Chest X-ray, AP view. Patient: 36 years old, sex M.
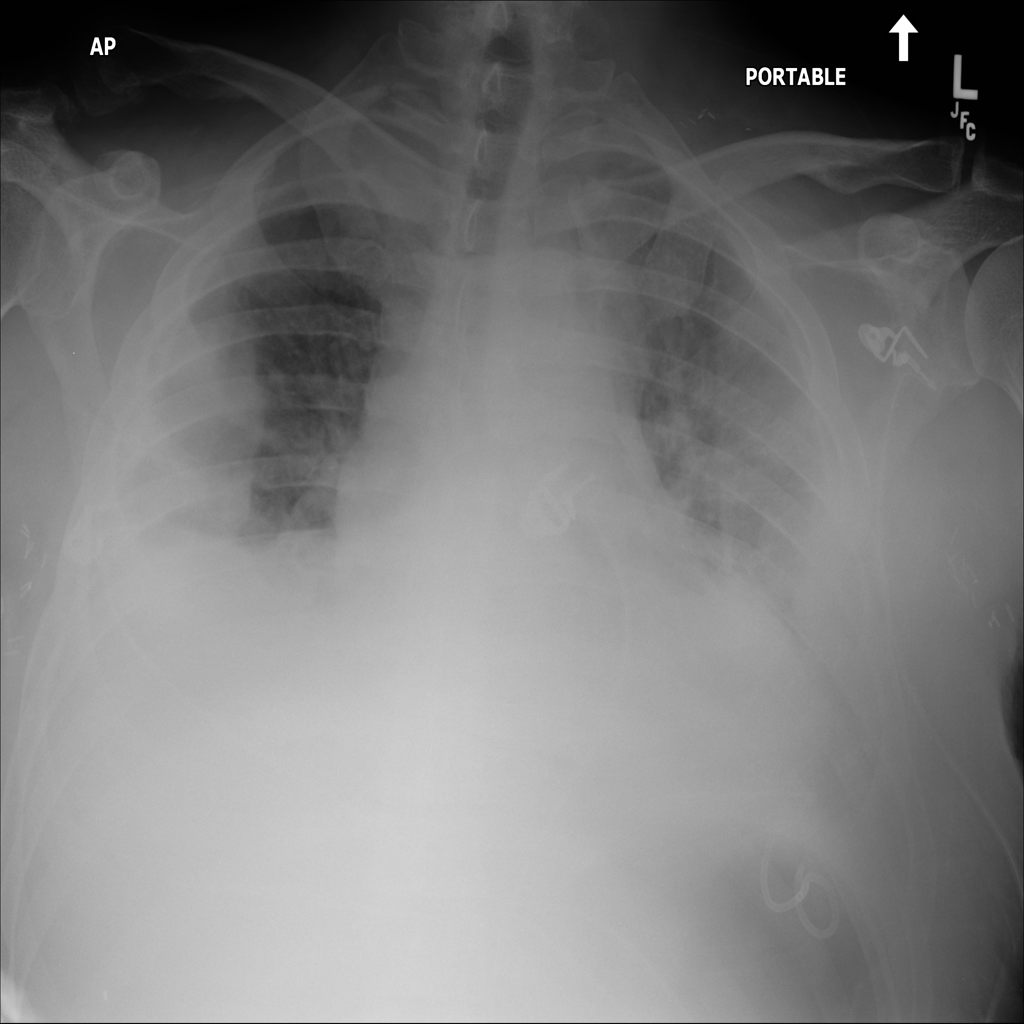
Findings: Mass